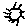
Label: sun